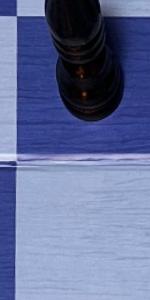
Label: Empty